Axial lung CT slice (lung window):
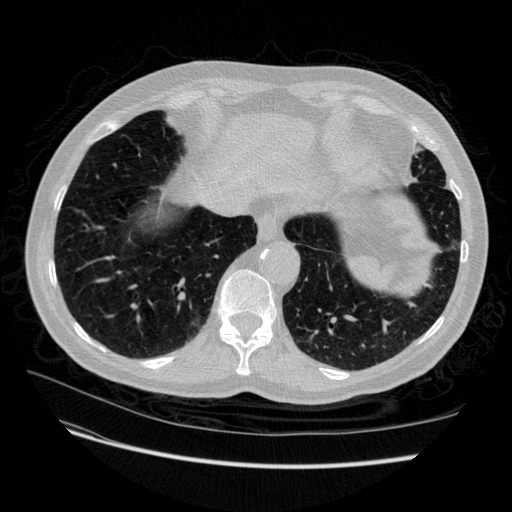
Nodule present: no